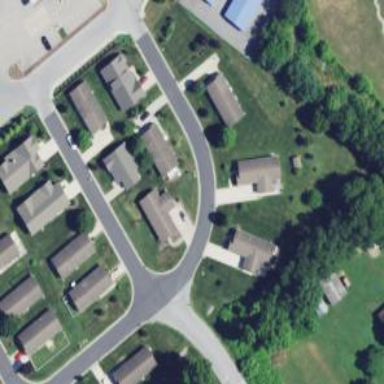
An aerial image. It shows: Residential road.